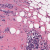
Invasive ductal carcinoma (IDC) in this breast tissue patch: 1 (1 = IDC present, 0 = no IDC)